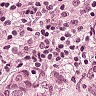
Metastatic tissue present: yes